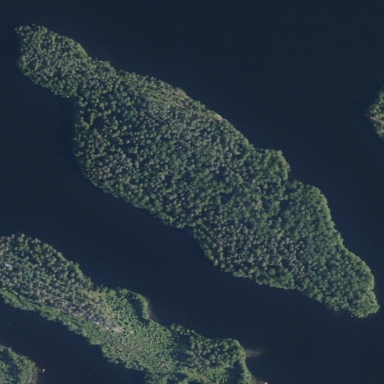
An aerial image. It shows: Island covered with woodland.